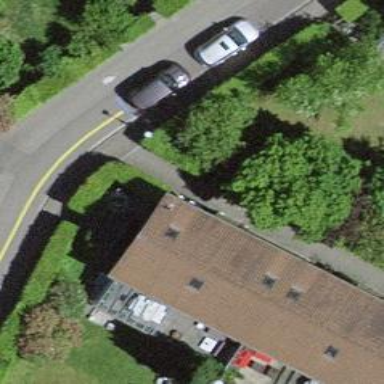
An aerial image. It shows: Terrace building.